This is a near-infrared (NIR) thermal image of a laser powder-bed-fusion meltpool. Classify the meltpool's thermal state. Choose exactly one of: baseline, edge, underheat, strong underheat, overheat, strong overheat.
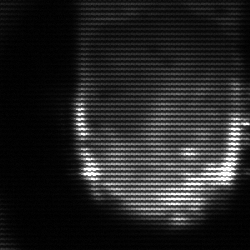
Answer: baseline